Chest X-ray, AP view. Patient: 43 years old, sex F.
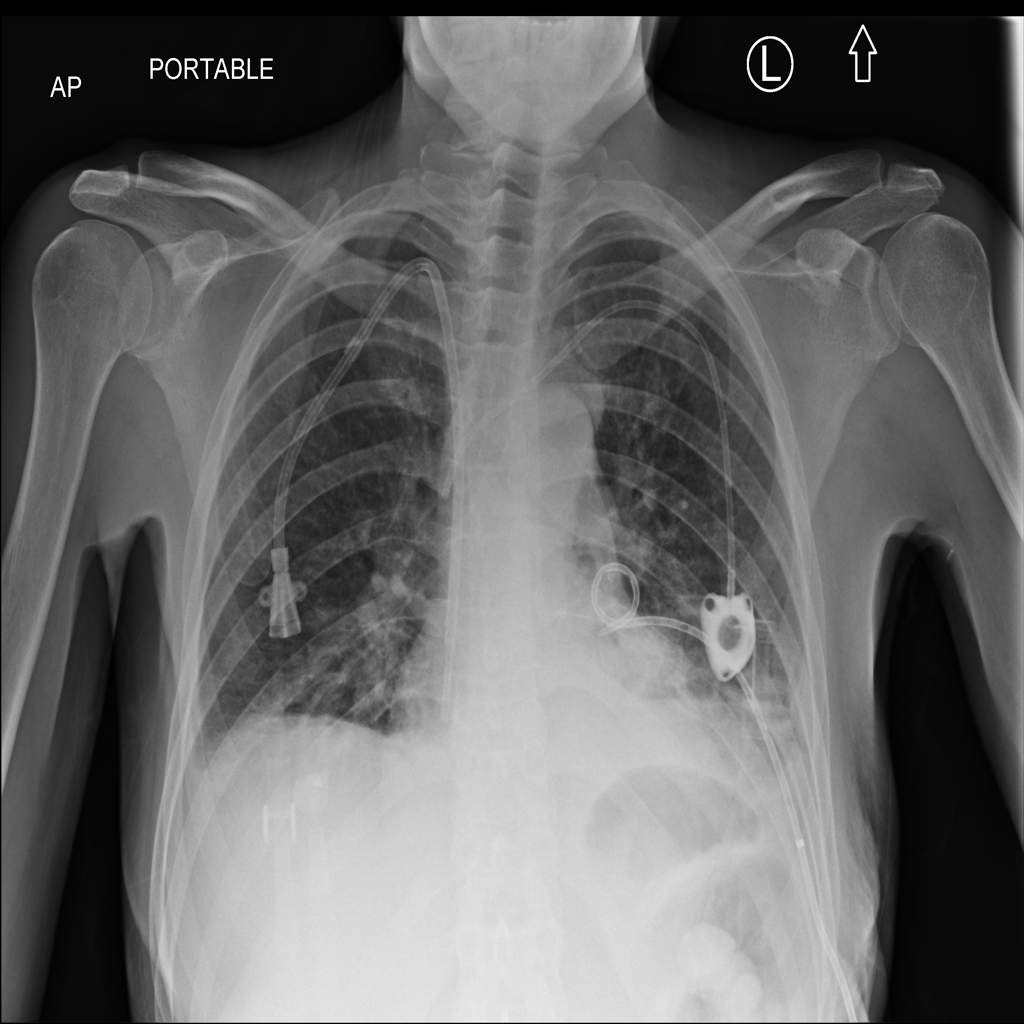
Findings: Atelectasis, Effusion